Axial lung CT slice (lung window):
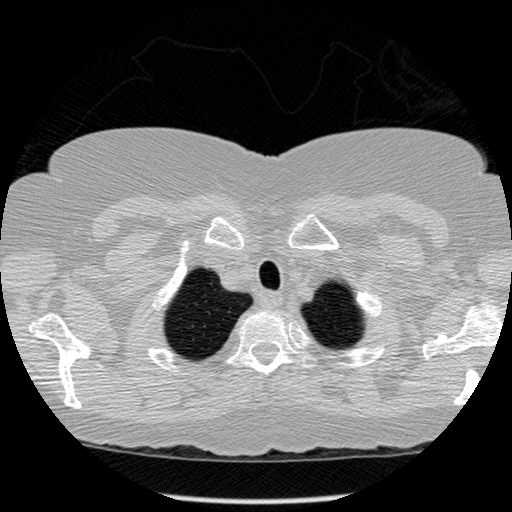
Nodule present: no